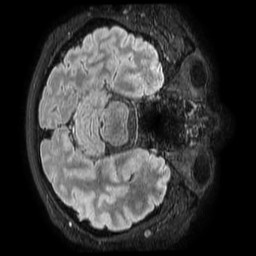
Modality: FLAIR
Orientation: axial
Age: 36
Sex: male
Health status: ill
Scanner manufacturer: philips
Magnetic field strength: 3 T
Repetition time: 4.8 s
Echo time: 0.34 s